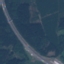
Land use / land cover: Highway